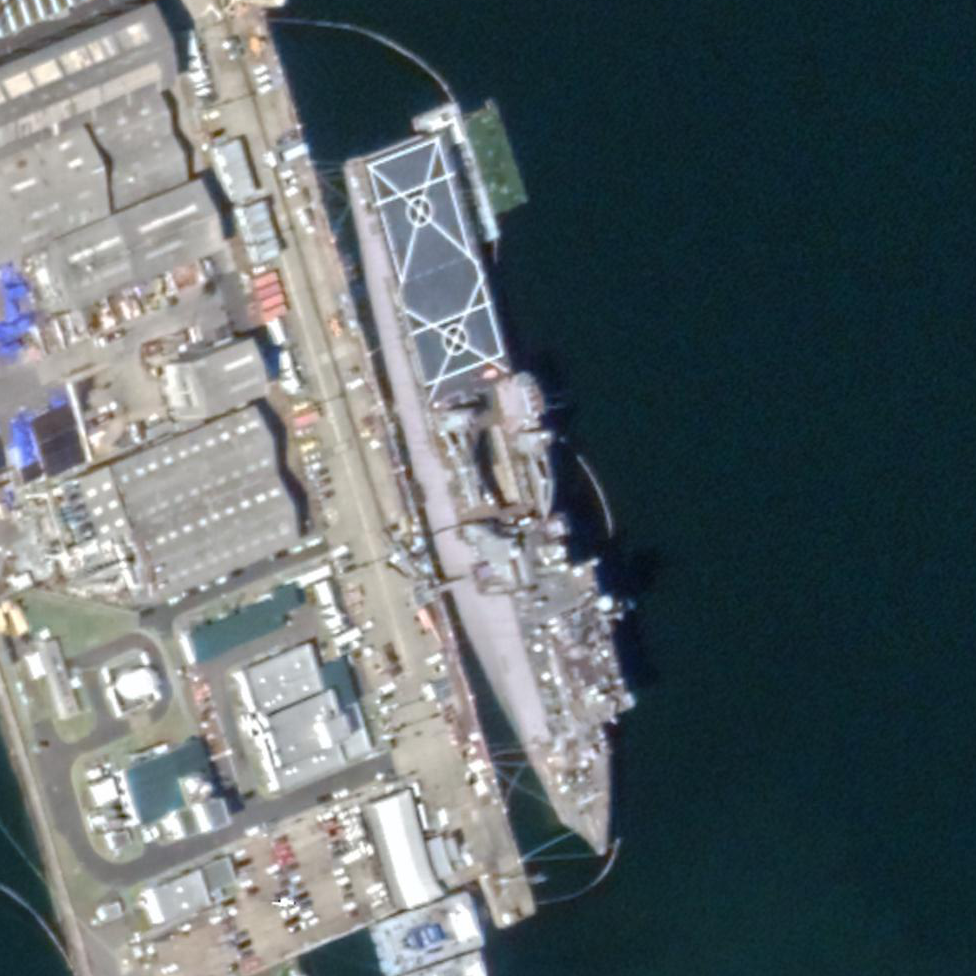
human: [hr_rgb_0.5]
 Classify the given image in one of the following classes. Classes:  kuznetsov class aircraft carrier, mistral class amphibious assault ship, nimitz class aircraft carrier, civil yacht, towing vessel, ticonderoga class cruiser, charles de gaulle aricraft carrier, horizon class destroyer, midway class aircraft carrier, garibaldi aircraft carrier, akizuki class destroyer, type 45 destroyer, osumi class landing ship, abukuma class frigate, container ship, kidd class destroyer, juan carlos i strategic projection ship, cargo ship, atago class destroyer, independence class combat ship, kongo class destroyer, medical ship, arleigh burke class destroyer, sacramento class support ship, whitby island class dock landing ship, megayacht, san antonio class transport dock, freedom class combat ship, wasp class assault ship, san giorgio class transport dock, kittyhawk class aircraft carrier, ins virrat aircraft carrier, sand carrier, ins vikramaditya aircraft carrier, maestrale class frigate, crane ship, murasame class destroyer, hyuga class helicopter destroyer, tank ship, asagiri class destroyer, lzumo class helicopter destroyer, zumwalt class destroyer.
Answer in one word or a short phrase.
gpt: Whitby Island class dock landing ship